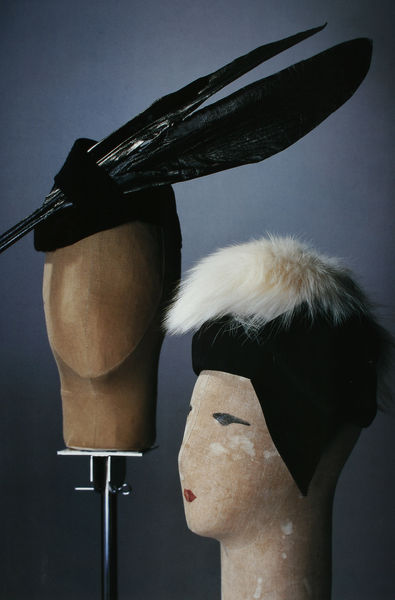
Titel: Hüte
Künstler: Marthe Schiel
Standort: Kyoto (Japan)
Institution: Kyoto Costume Institute
Schlagwörter: feder, kopf, frau, holz, hut, hüte, köpfe, mund, schwarz, weiss, haube, mode, gesichter, augen, federn, gesicht, sockel, auge, lippe, lippen, skulptur, fell, modell, metall, model, foto, fotografie, puppe, china, muns, hute, chirico, chrico, holzkopf, holzmodel, schiel marthe